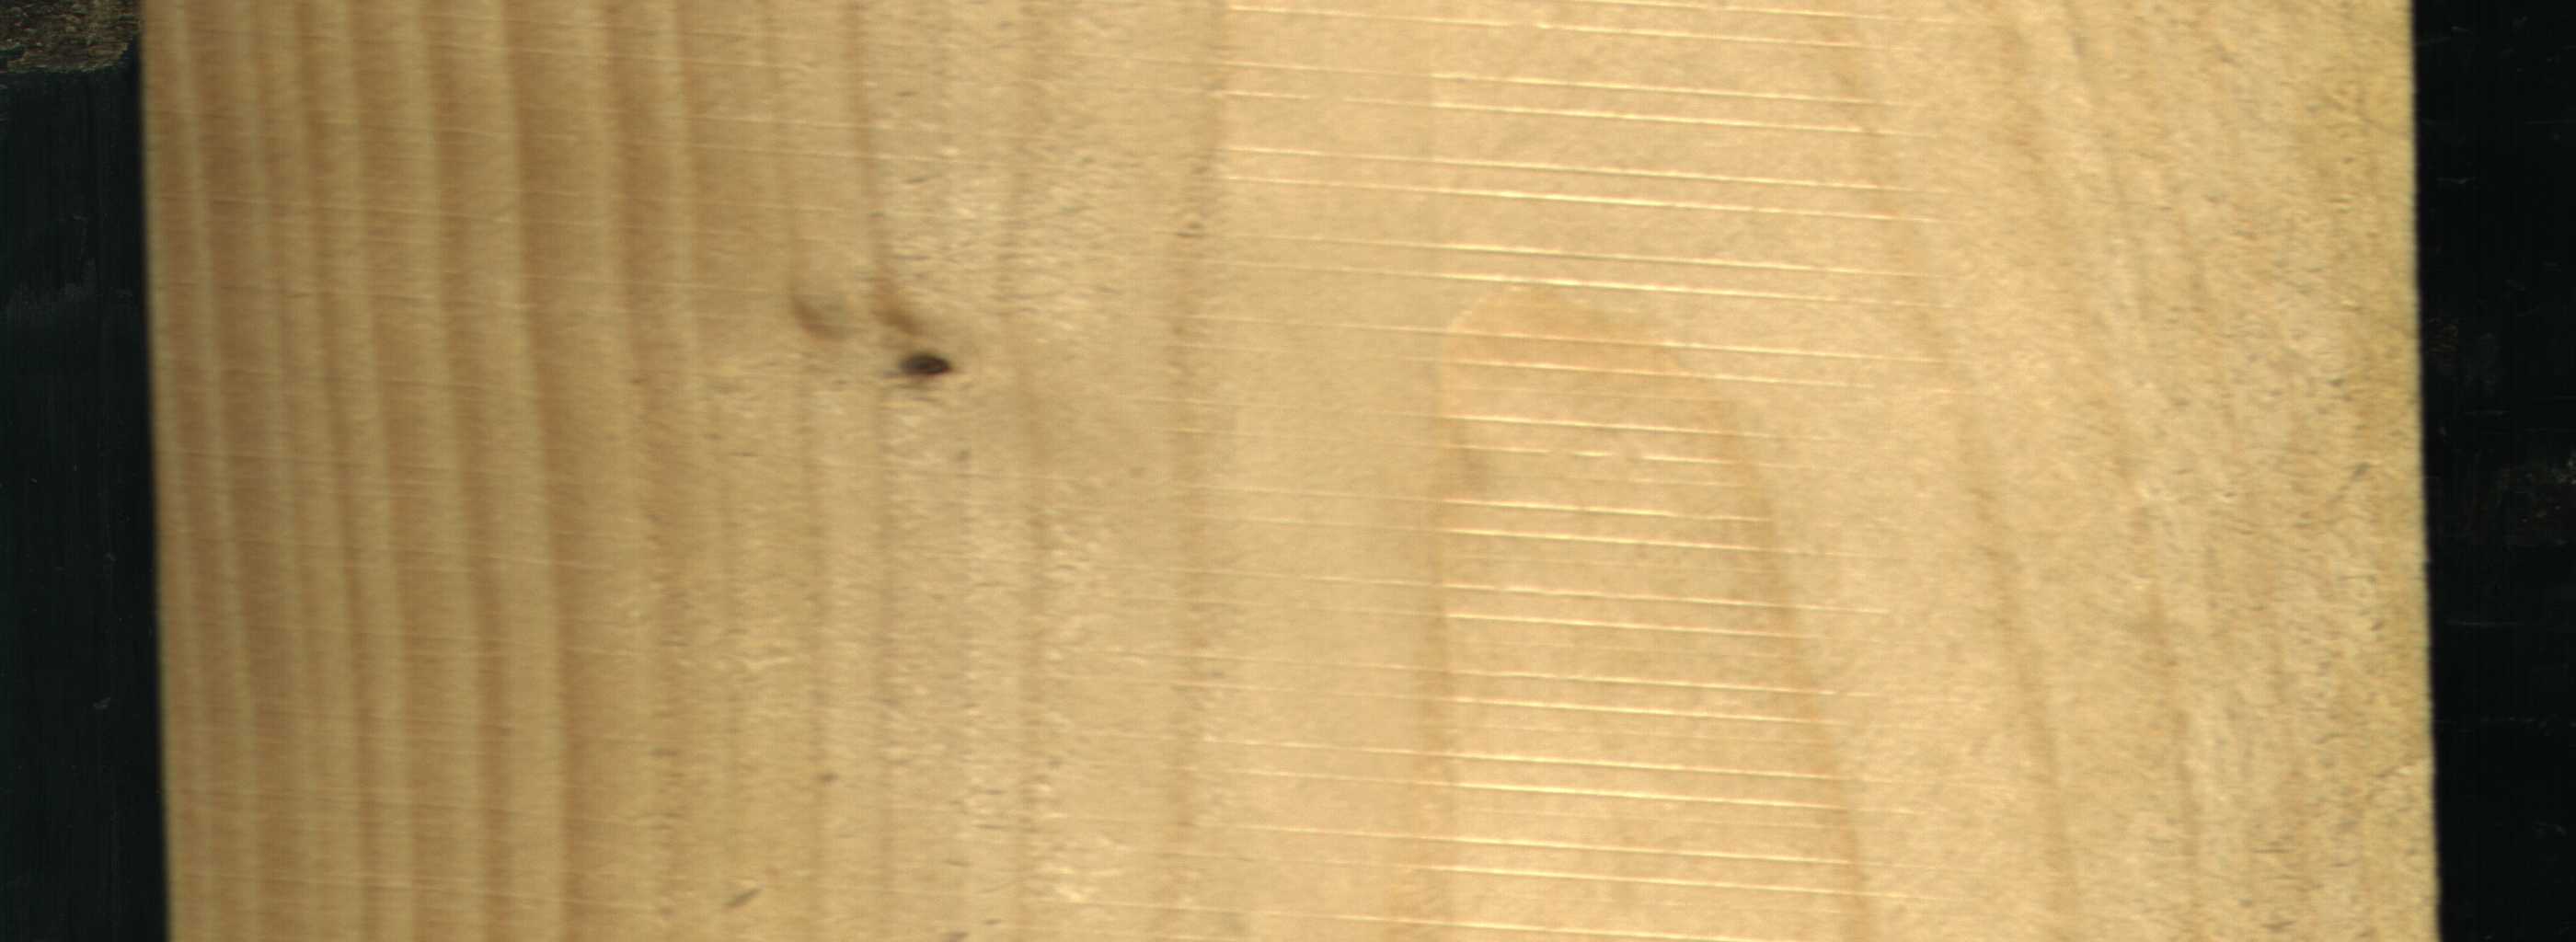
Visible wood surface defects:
Live_Knot